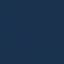
Land use / land cover: SeaLake